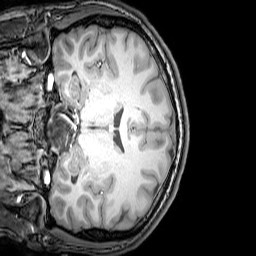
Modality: T1w
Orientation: coronal
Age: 23
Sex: male
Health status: healthy
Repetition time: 0.081 s
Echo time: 0.037 s